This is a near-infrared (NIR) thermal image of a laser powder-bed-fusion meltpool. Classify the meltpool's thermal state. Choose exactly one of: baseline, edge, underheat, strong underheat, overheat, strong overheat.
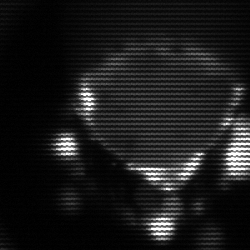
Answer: edge